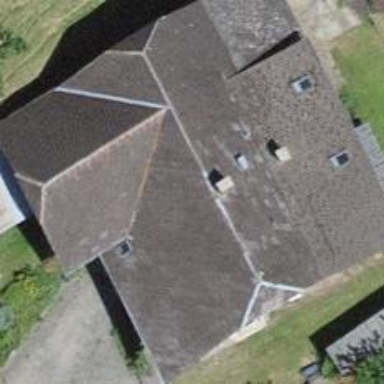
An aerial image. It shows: Farm building.